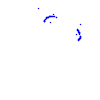
Particle: proton